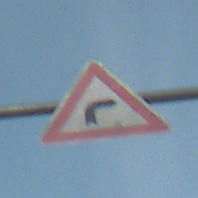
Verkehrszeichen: KurveRechts
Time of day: SunriseSunset
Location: Outdoor (Suburban)
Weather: PartlyCloudy
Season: NotSpecified
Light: Natural